Field crop: maize
Growth stage: 2
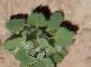
Species: chenopodium